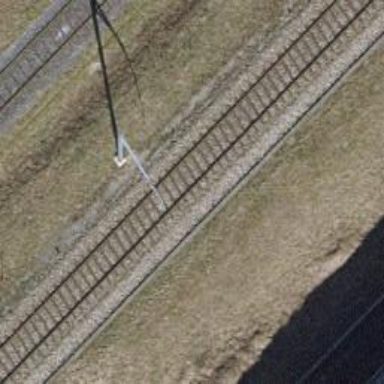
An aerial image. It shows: Catenary mast for power lines.